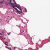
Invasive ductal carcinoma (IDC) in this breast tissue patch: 0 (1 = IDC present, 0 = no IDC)